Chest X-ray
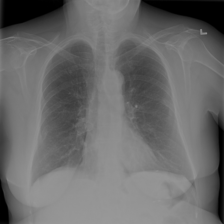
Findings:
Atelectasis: negative
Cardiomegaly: negative
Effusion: negative
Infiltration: negative
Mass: negative
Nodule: negative
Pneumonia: negative
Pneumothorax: negative
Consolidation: negative
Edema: negative
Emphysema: negative
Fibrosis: negative
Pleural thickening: negative
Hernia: negative